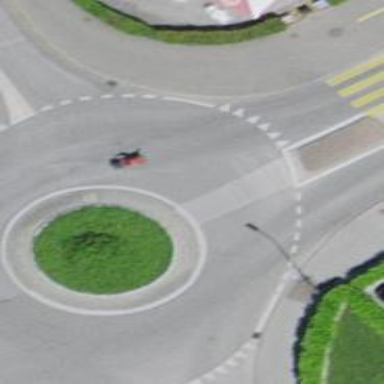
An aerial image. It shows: Residential road with asphalt surface leading to roundabout.